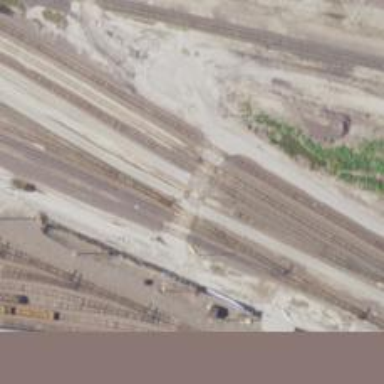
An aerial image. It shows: Level crossing along the railway.